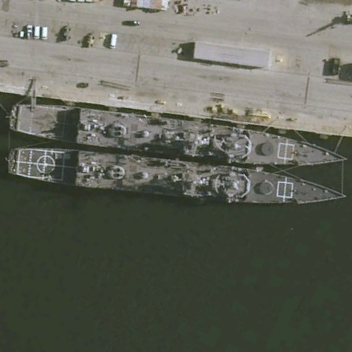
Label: cruiser